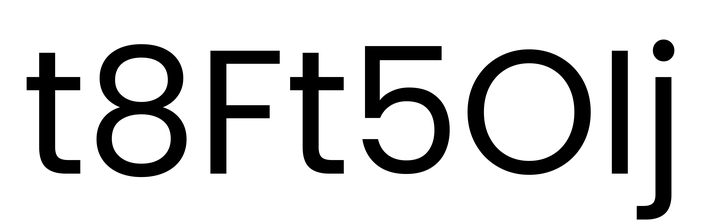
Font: Poppins-Regular